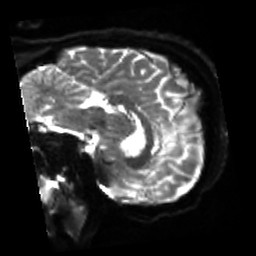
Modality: sbref
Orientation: sagittal
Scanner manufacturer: siemens
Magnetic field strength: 3 T
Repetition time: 4 s
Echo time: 0.0594 s